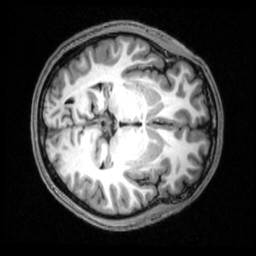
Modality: T1w
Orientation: axial
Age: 23
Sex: male
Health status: healthy
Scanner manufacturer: siemens
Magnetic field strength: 3 T
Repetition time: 2.53 s
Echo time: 0.00339 s